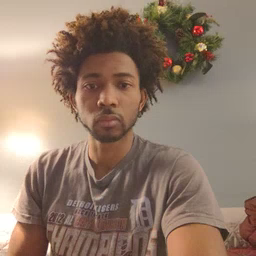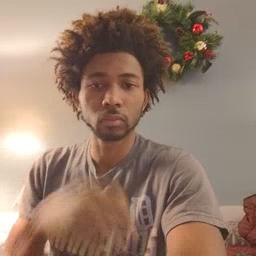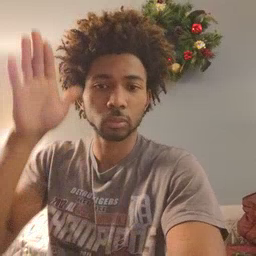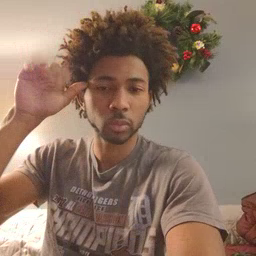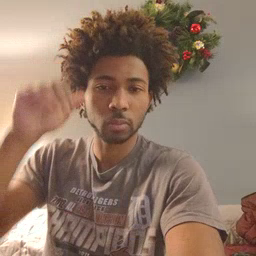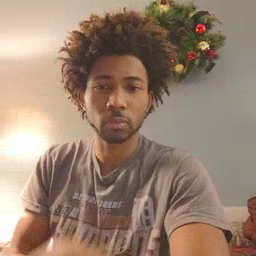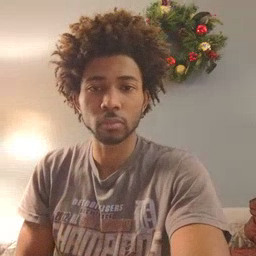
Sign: donkey